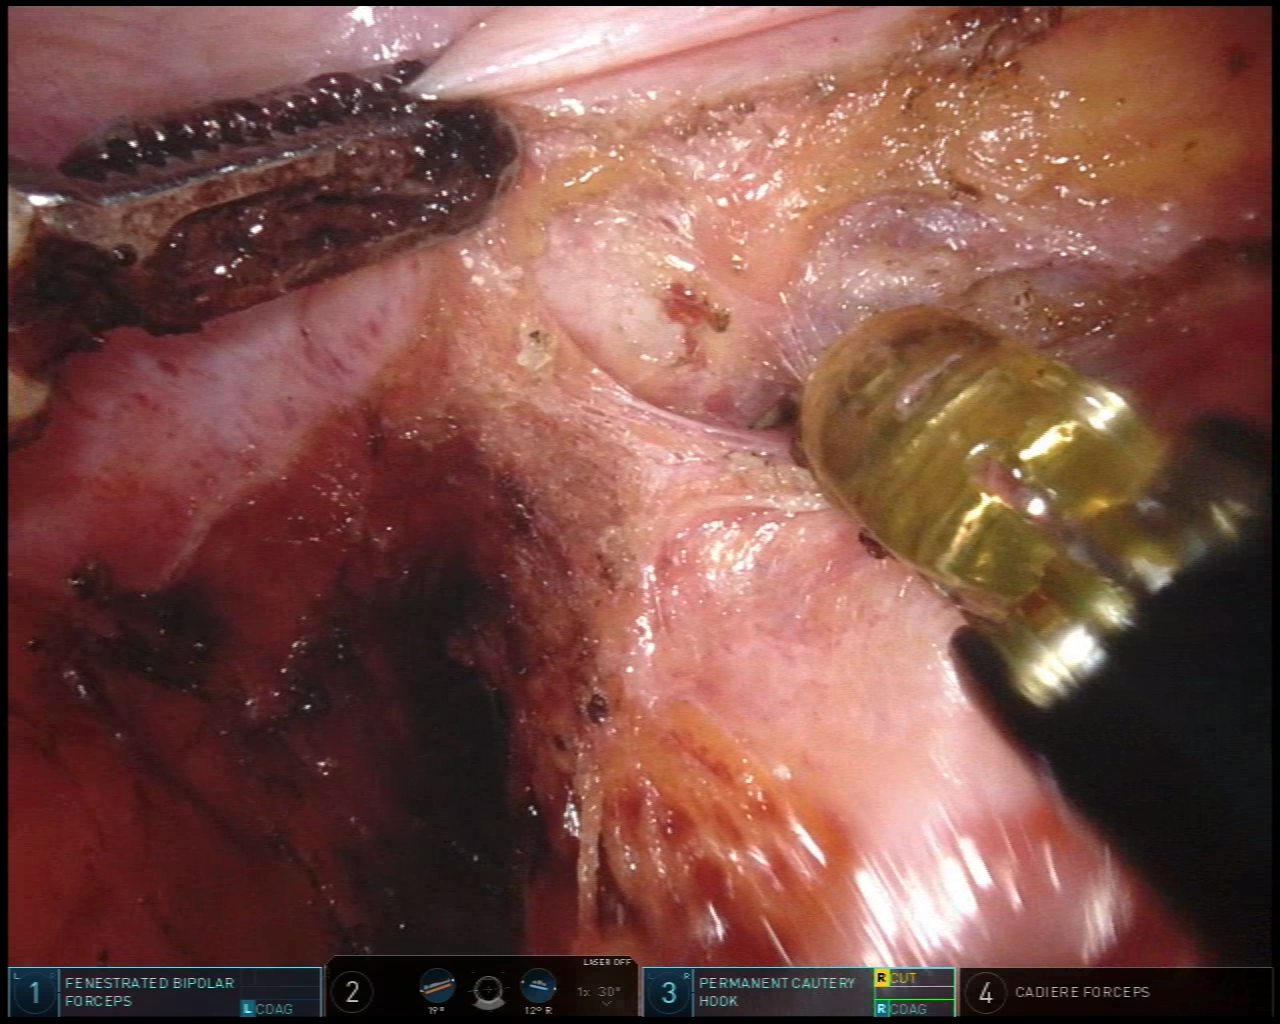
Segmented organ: vesicular_glands
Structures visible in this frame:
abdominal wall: no
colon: no
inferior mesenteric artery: no
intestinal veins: no
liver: no
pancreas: no
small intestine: no
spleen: no
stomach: no
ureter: no
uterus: no
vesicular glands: yes